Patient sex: M
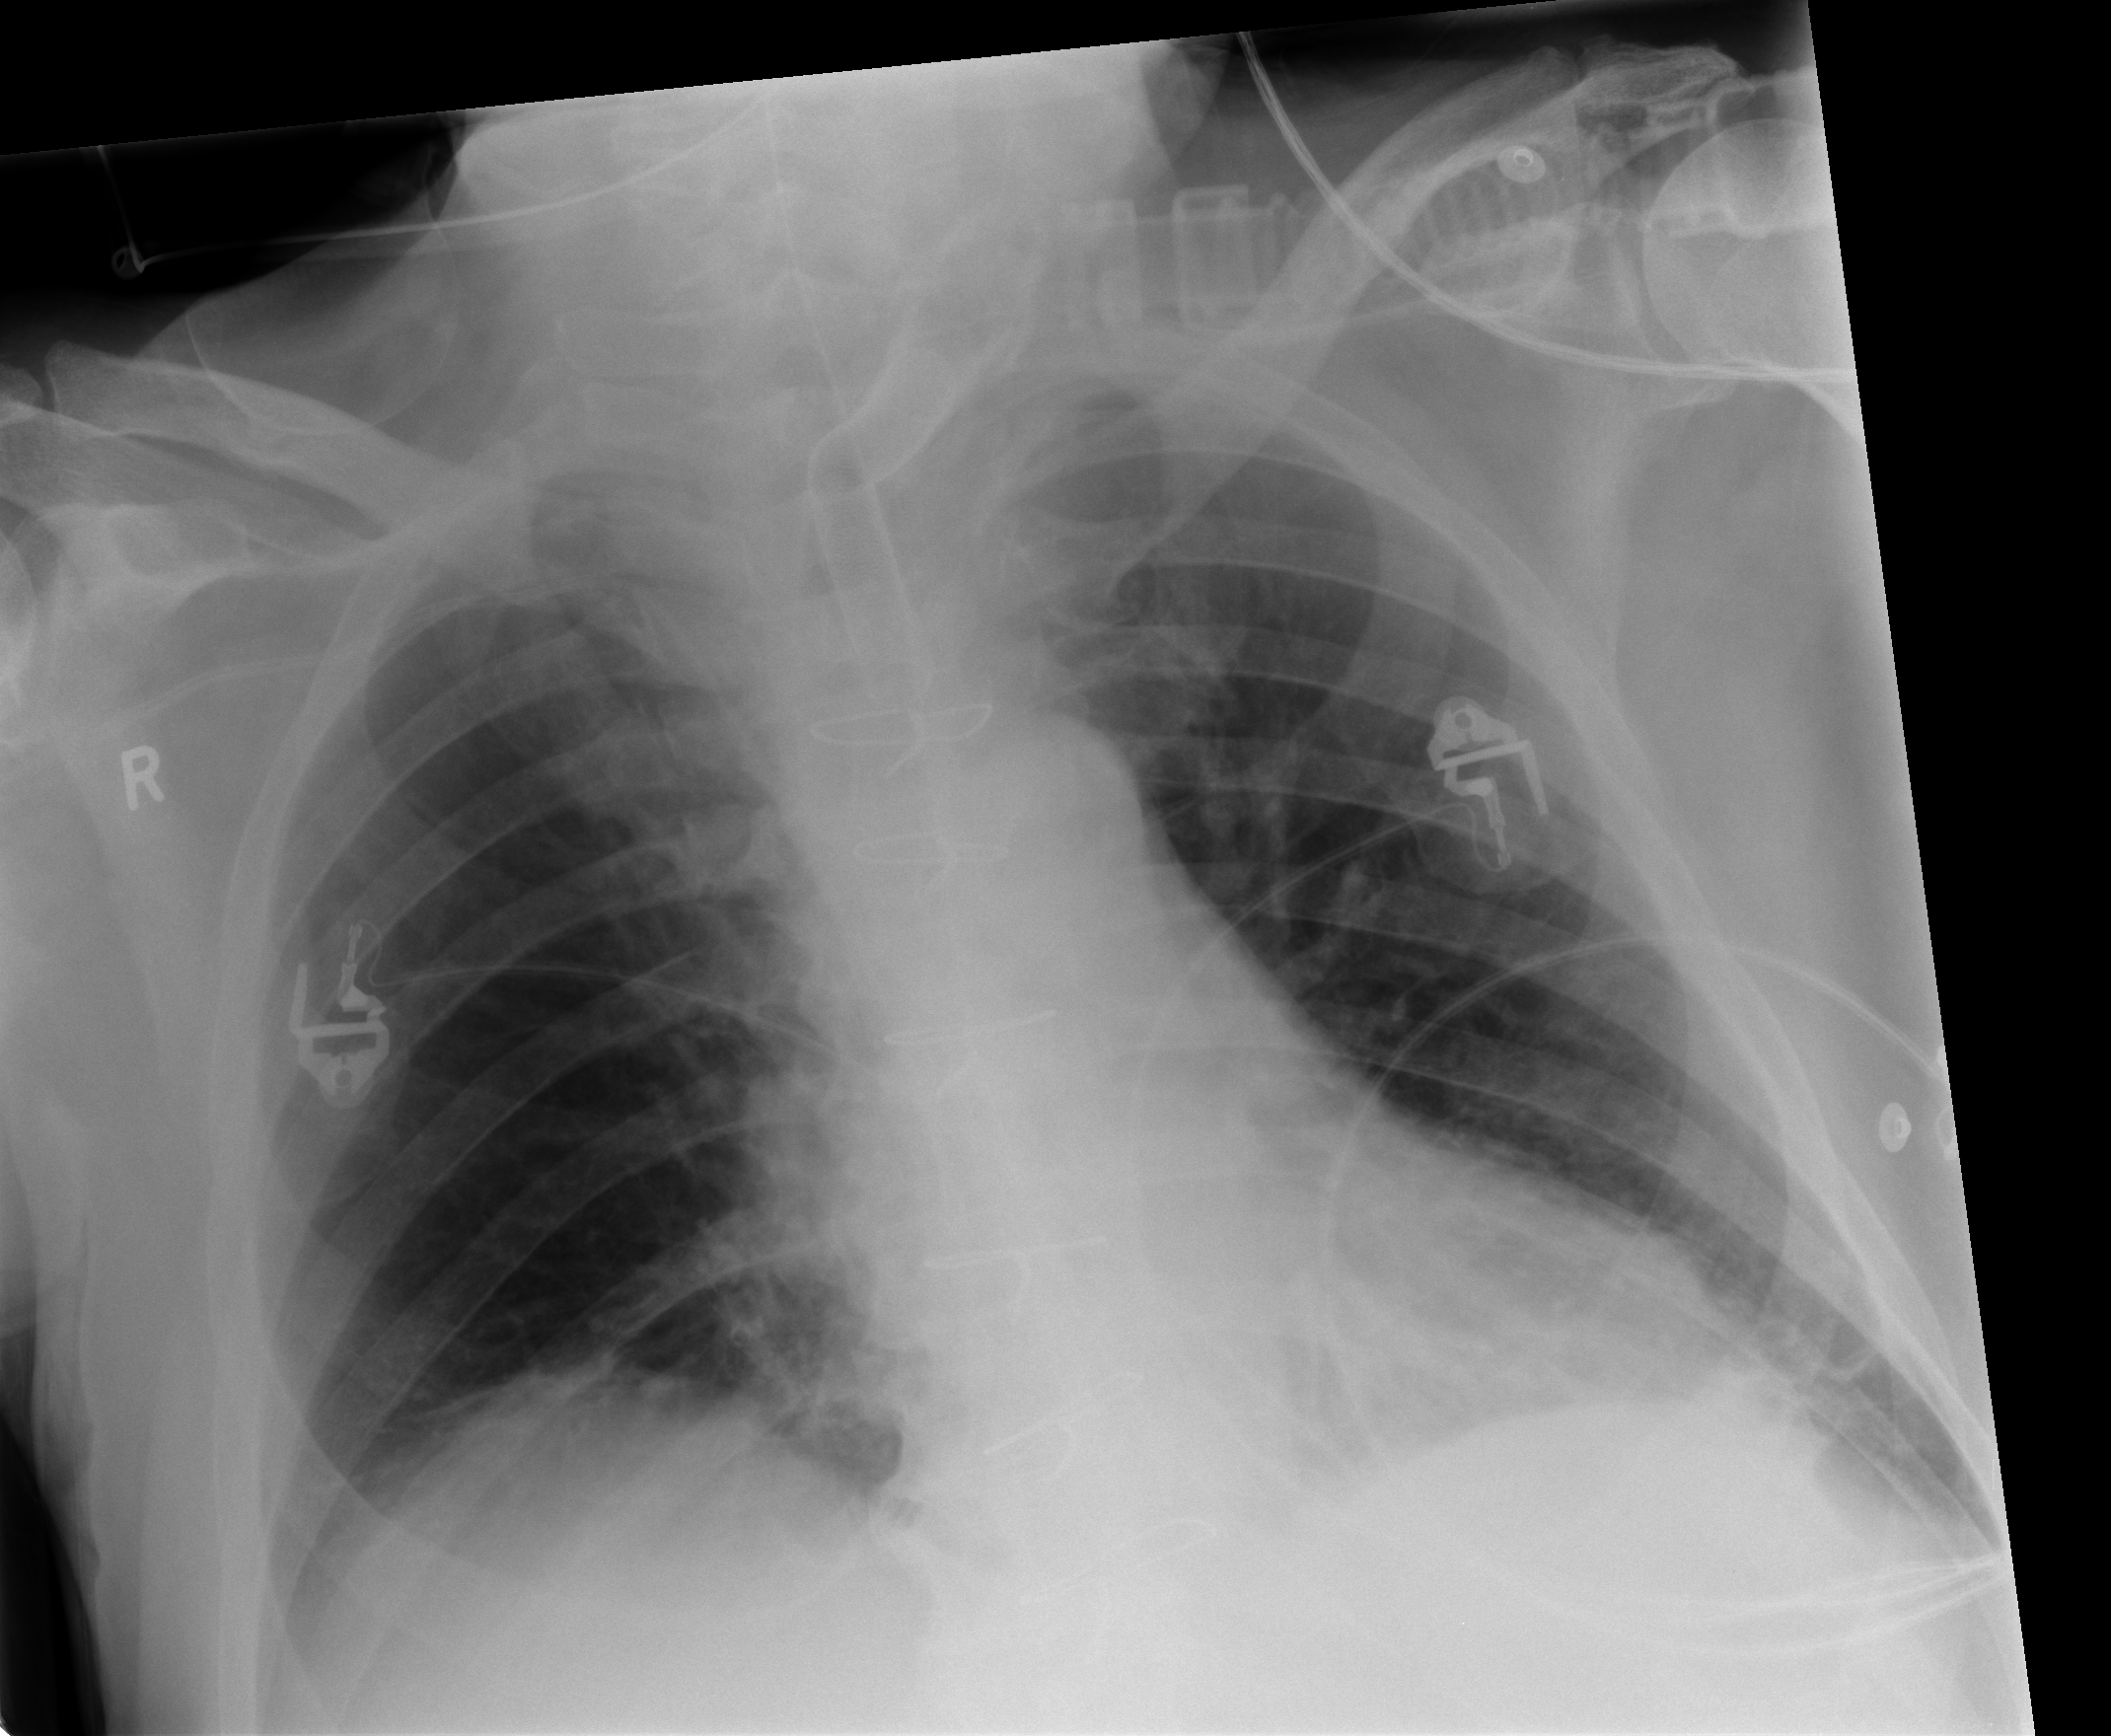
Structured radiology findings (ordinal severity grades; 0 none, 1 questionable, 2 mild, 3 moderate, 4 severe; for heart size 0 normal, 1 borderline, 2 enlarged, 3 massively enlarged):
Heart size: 0
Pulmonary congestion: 0
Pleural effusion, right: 2
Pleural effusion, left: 2
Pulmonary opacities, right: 0
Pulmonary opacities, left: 0
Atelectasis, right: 2
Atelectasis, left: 2